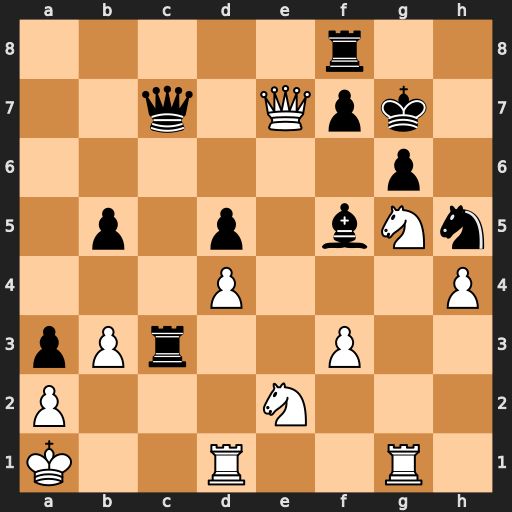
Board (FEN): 5r2/2q1Qpk1/6p1/1p1p1bNn/3P3P/pPr2P2/P3N3/K2R2R1
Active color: w
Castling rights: -
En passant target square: -
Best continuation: Ne6+ Bxe6 Rxg6+ Kh7 Rh6+ Kxh6 Qg5+ Kh7 Qxh5+